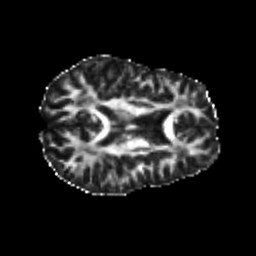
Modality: FA
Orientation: axial
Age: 23
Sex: female
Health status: healthy
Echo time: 0.074 s